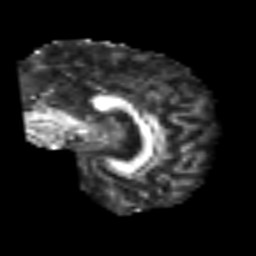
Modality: FA
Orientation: sagittal
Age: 49
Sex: male
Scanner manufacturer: siemens
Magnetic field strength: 3 T
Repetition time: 6.1 s
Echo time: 0.101 s